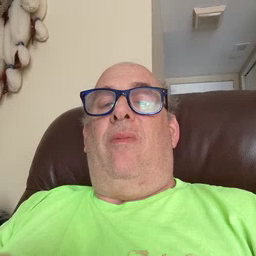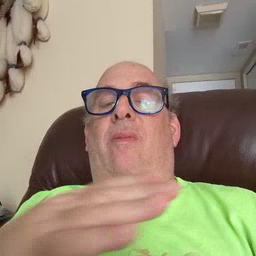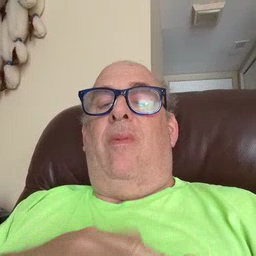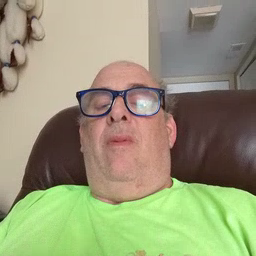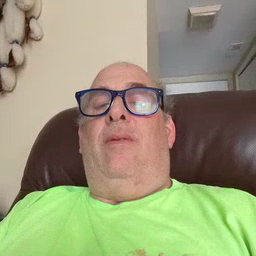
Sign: minemy